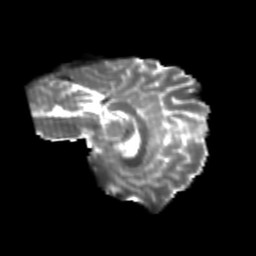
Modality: T2w
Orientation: sagittal
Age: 23
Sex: female
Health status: healthy
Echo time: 0.074 s